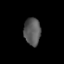
Tissue: lung
Cell type: Epithelial cells
Senescence score: 0.2342
Nuclear area (px): 445
Mean DAPI intensity: 88.978